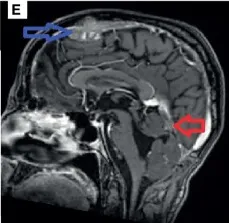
Control magnetic resonance imaging of the brain. And sagittal T1-weighted post-gadolinium.
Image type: radiology (mri)